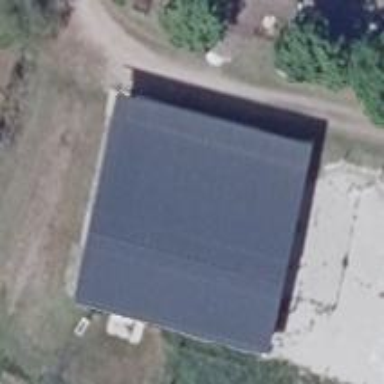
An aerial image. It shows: Farm auxiliary building.